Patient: sex M, age 38
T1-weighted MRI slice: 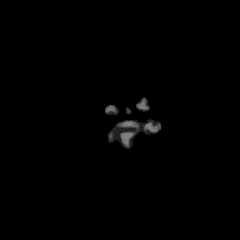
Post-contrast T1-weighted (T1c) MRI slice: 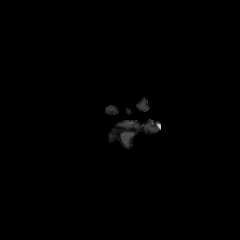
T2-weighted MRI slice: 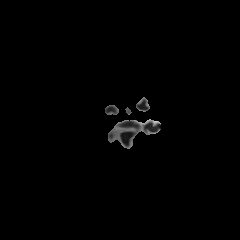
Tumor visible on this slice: no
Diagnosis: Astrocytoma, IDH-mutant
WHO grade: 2